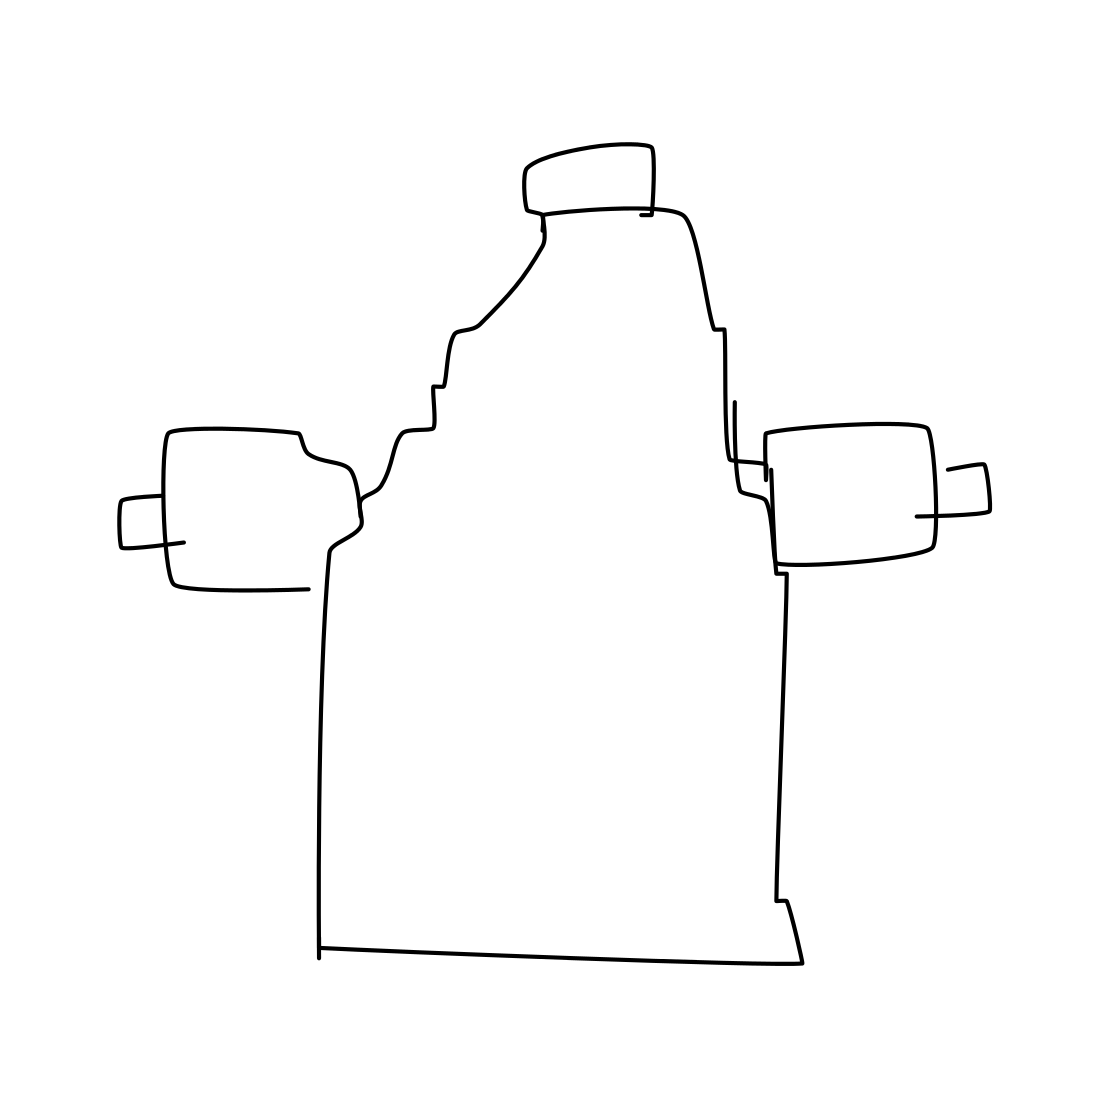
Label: fire hydrant